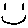
Label: smiley face